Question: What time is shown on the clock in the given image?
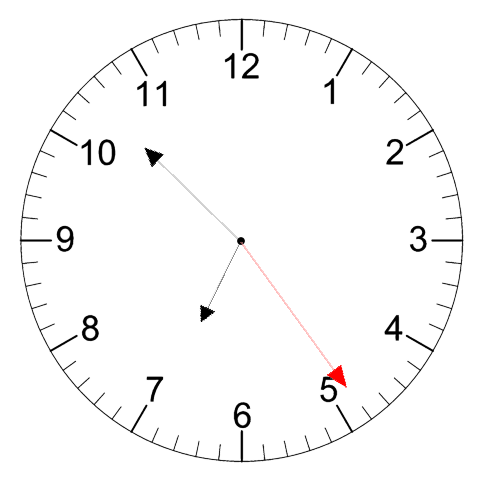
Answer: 06:52:24